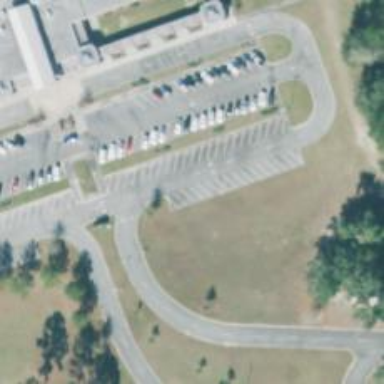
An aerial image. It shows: Parking space is available.